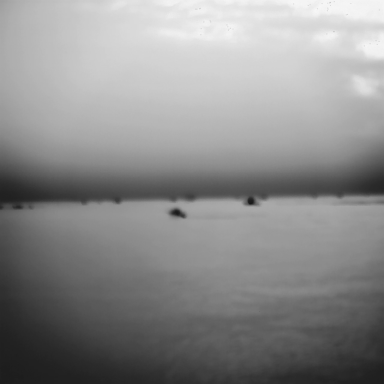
There are six objects shown in the infrared image, including a canoe, and five bulk_carriers.